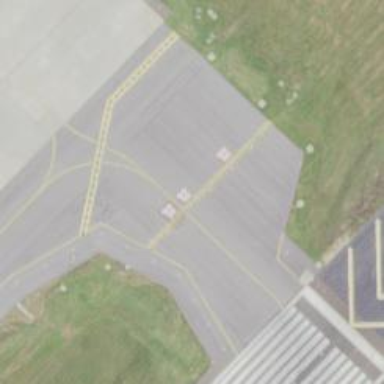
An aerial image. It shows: Image of taxiway at airport.